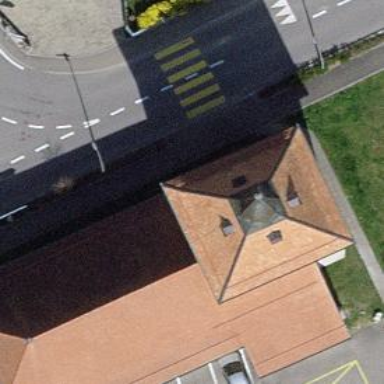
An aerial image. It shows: Church which is place of worship.